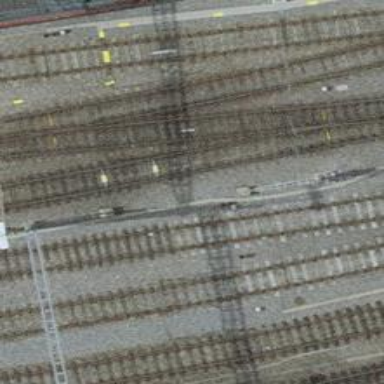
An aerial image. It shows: Single-track electrified railway siding with contact line.